Question: I've encountered a problem that's driving me nuts. Apparently button labels do not scale appropriately in flex or I'm just not going about it correctly. A simple runnable test case is below.
The issue:
In the test case you can see that the button label is cut off at the end at multiple different window sizes but sometimes it "pops" into a new font level it seems and it looks correct? Why is this?
'''
<?xml version="1.0" encoding="utf-8"?>
<mx:Application xmlns:mx="http://www.adobe.com/2006/mxml" layout="absolute">
<mx:Script>
<![CDATA[
import mx.events.ResizeEvent;
public var minScale:Number = 0.5;
public var baseWidth:Number = 1000;
public var baseHeight:Number = 800;
override protected function updateDisplayList(unscaledWidth:Number, unscaledHeight:Number):void {
super.updateDisplayList(unscaledWidth,unscaledHeight);
if(width < baseWidth || height < baseHeight) {
var sx:Number = Math.max(minScale, width / baseWidth);
var sy:Number = Math.max(minScale, height / baseHeight);
var s:Number = Math.min( sx, sy );
getChildAt(0).scaleX = s;
getChildAt(0).scaleY = s;
}
else{
getChildAt(0).scaleX = 1;
getChildAt(0).scaleY = 1;
}
}
]]>
</mx:Script>
<mx:Canvas>
<mx:Button label="WWWWWWW" fontSize="12"/>
</mx:Canvas>
</mx:Application>
'''
Thanks.
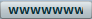
Answer: After code review, detected that when you scale canvas, button not update display list, and button call intresting method for textField: truncateToFit(); For fix bug, create custom Button class, and override updateDisplayList method:
'''
package classes
{
import mx.controls.Button;
import mx.core.IUITextField;
import mx.core.UITextField;
import mx.core.mx_internal;
public class ButtonScale extends Button
{
public function ButtonScale()
{
super();
}
override protected function updateDisplayList(unscaledWidth:Number, unscaledHeight:Number):void
{
super.updateDisplayList(unscaledWidth, unscaledHeight);
var tf:IUITextField = mx_internal::getTextField() as IUITextField;
tf.width = tf.textWidth + UITextField.mx_internal::TEXT_WIDTH_PADDING;
}
}
}
'''
When you will scale, call button.invalidateDisplayList(), or create custon Canvas:
'''
package classes
{
import mx.containers.Canvas;
import mx.core.UIComponent;
public class CanvasScale extends Canvas
{
public function CanvasScale()
{
super();
}
override public function set scaleX(value:Number):void
{
super.scaleX = value;
for (var i:uint = 0; i<numChildren; i++)
{
UIComponent(getChildAt(i)).invalidateDisplayList();
}
}
}
}
'''
Main class:
'''
<?xml version="1.0" encoding="utf-8"?>
<mx:Application xmlns:mx="http://www.adobe.com/2006/mxml" layout="absolute" xmlns:classes="classes.*">
<mx:Script>
<![CDATA[
import mx.events.ResizeEvent;
import mx.core.IUITextField;
import mx.core.UIComponent;
public var minScale:Number = 0.5;
public var baseWidth:Number = 900;
public var baseHeight:Number = 700;
override protected function updateDisplayList(unscaledWidth:Number, unscaledHeight:Number):void {
super.updateDisplayList(unscaledWidth,unscaledHeight);
var child:UIComponent = getChildAt(0) as UIComponent;
if(width < baseWidth || height < baseHeight)
{
var sx:Number = Math.max(minScale, width / baseWidth);
var sy:Number = Math.max(minScale, height / baseHeight);
var s:Number = Math.min( sx, sy );
child.scaleX = s;
child.scaleY = s;
}
else
{
child.scaleX = 1;
child.scaleY = 1;
}
}
]]>
</mx:Script>
<classes:CanvasScale>
<classes:ButtonScale label="WWWWWWW" fontSize="12" paddingLeft="10" paddingRight="10"/>
</classes:CanvasScale>
</mx:Application>
'''